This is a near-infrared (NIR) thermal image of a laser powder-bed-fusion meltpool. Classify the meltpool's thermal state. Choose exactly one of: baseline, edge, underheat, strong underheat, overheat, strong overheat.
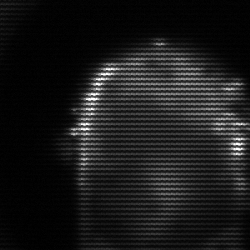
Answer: baseline